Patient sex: M
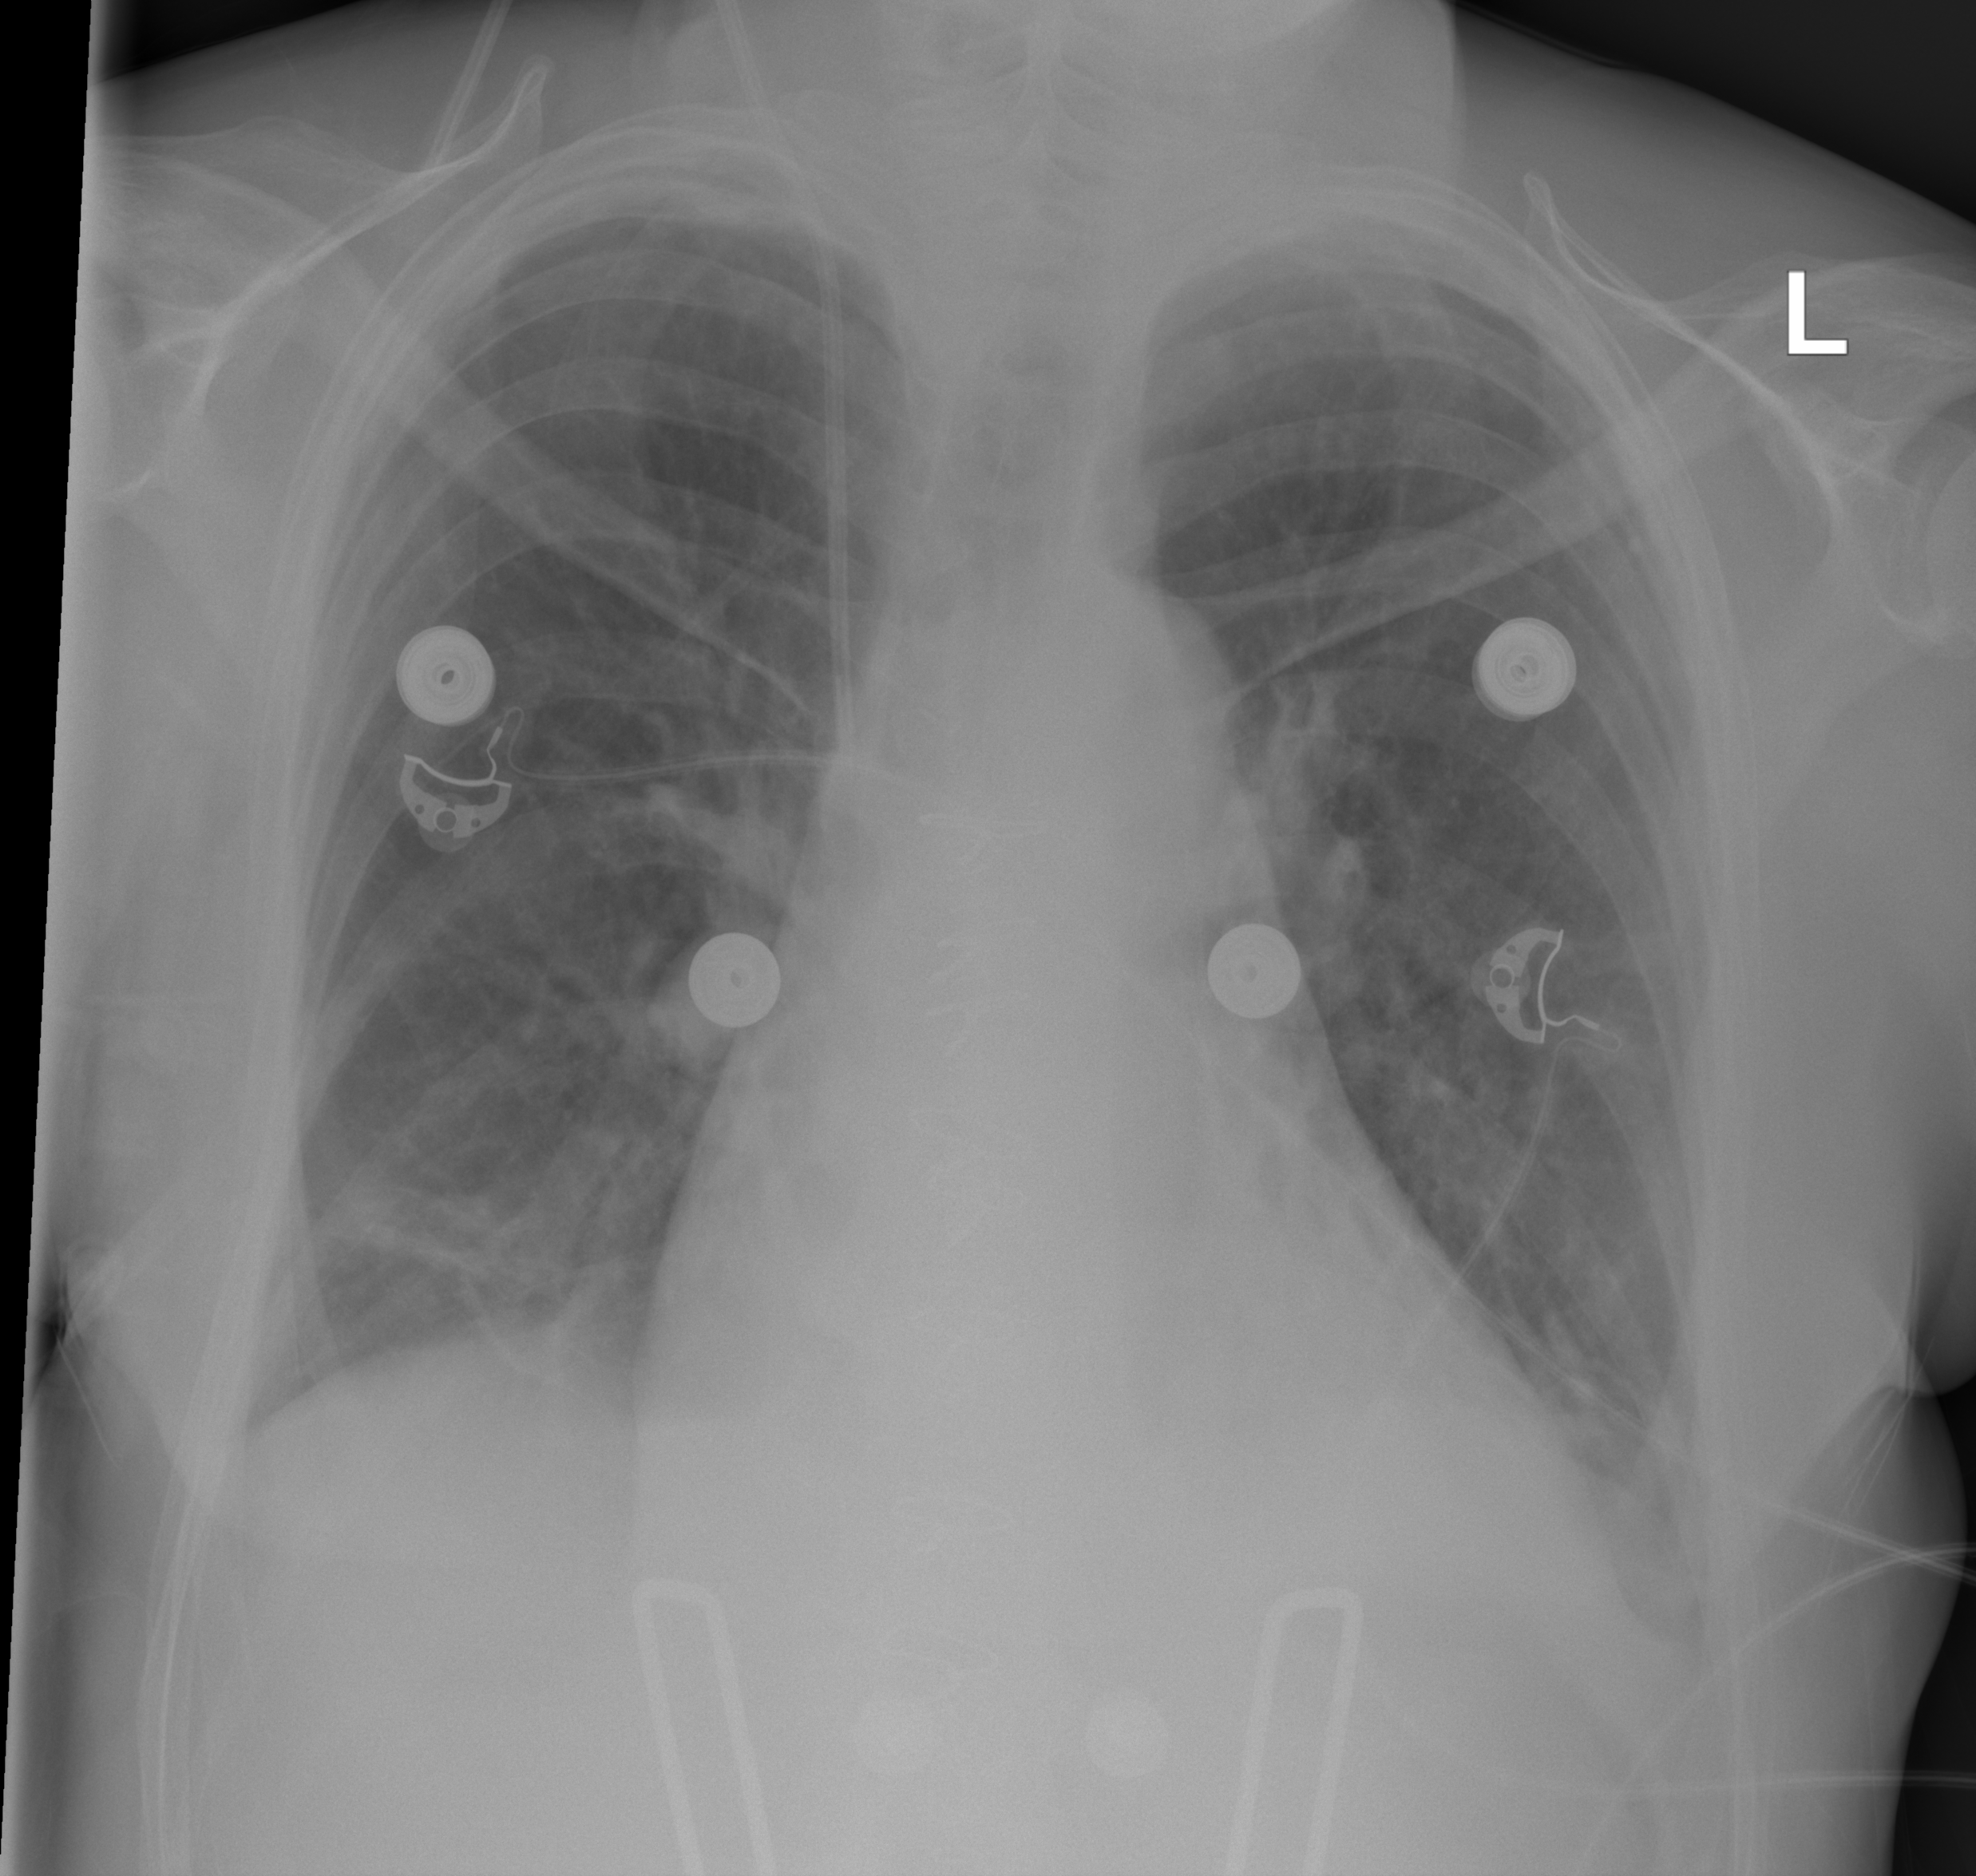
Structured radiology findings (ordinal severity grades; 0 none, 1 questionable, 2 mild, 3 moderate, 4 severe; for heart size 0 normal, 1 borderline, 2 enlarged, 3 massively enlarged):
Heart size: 2
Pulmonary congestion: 2
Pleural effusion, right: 0
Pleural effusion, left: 2
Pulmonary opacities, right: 2
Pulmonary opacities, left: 2
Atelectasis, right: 2
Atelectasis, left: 2